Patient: sex M, age 81
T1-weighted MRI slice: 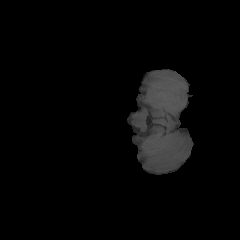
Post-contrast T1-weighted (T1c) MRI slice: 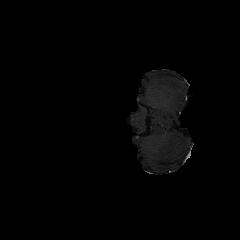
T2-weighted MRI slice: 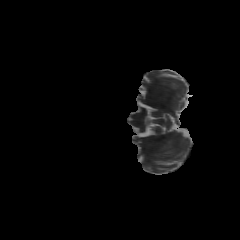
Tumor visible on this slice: no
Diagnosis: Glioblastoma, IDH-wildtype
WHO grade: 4